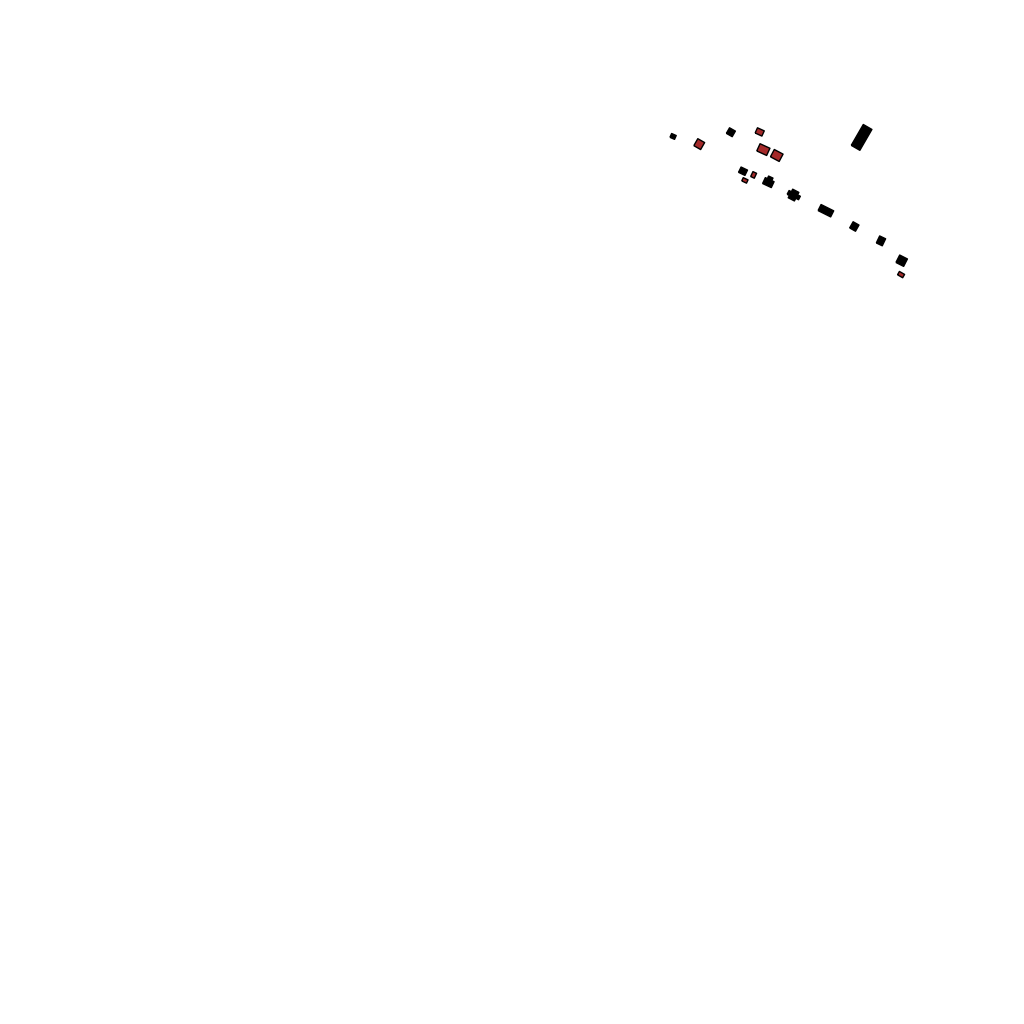
Tags: overhead vector_map, agriculture, recreation, residential, soviet, individual_rise, density_1, Building, Facility, 1.0 km²